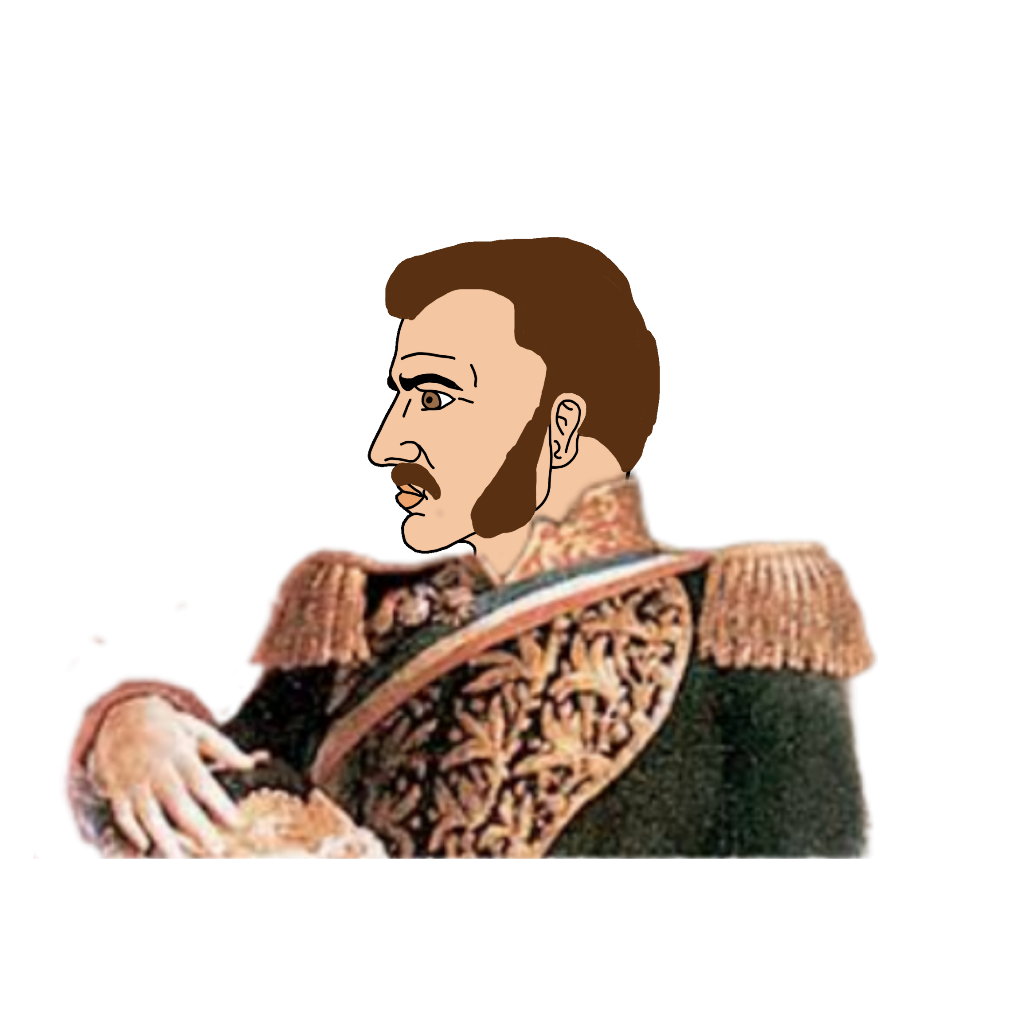
Label: 4_Yes_Chad